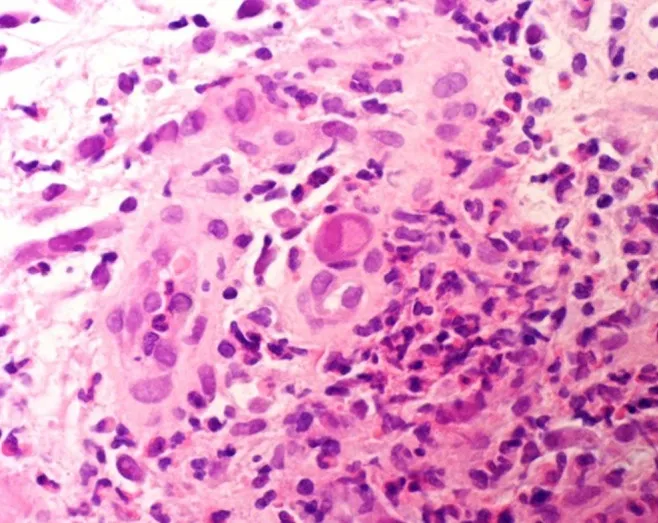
Patient's mucosal tissue sample indicates cytomegalovirus infection.
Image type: pathology (h&e)